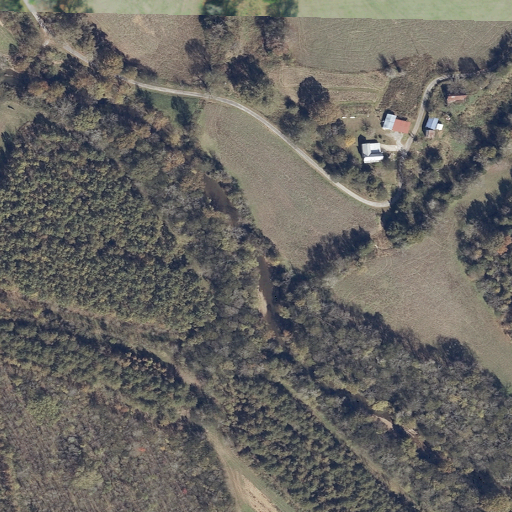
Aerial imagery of valley in Alabama named Smith Hollow containing pasture, woody wetlands, deciduous forest, open development, mixed forest, and low intensity development